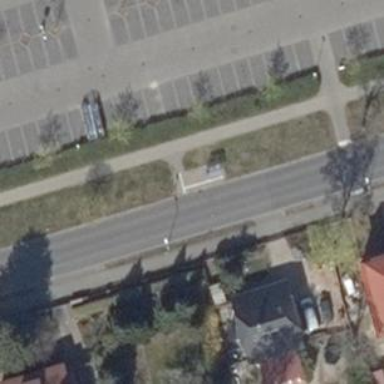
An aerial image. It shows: Public transport shelter.